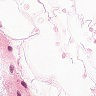
Metastatic tissue present: no